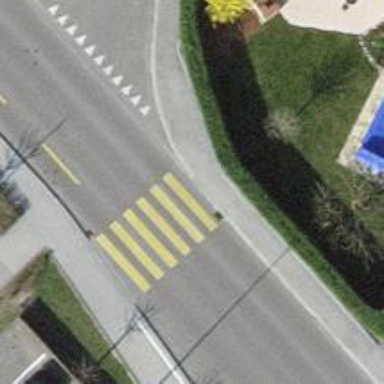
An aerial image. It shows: Marked crossing on the road.